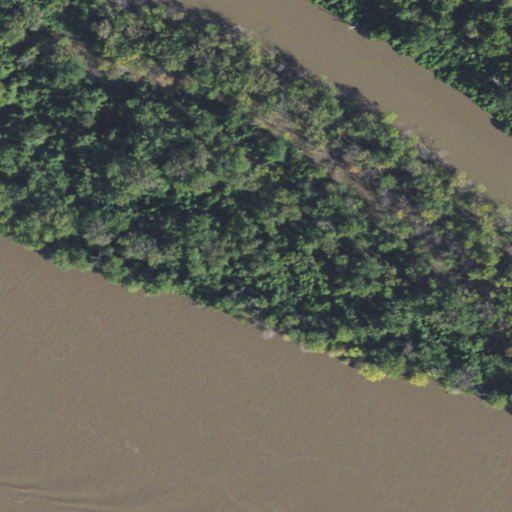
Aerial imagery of island in Illinois named Island 464 containing woody wetlands, open water, and herbaceous wetlands